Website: bh-photo
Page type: address-validator
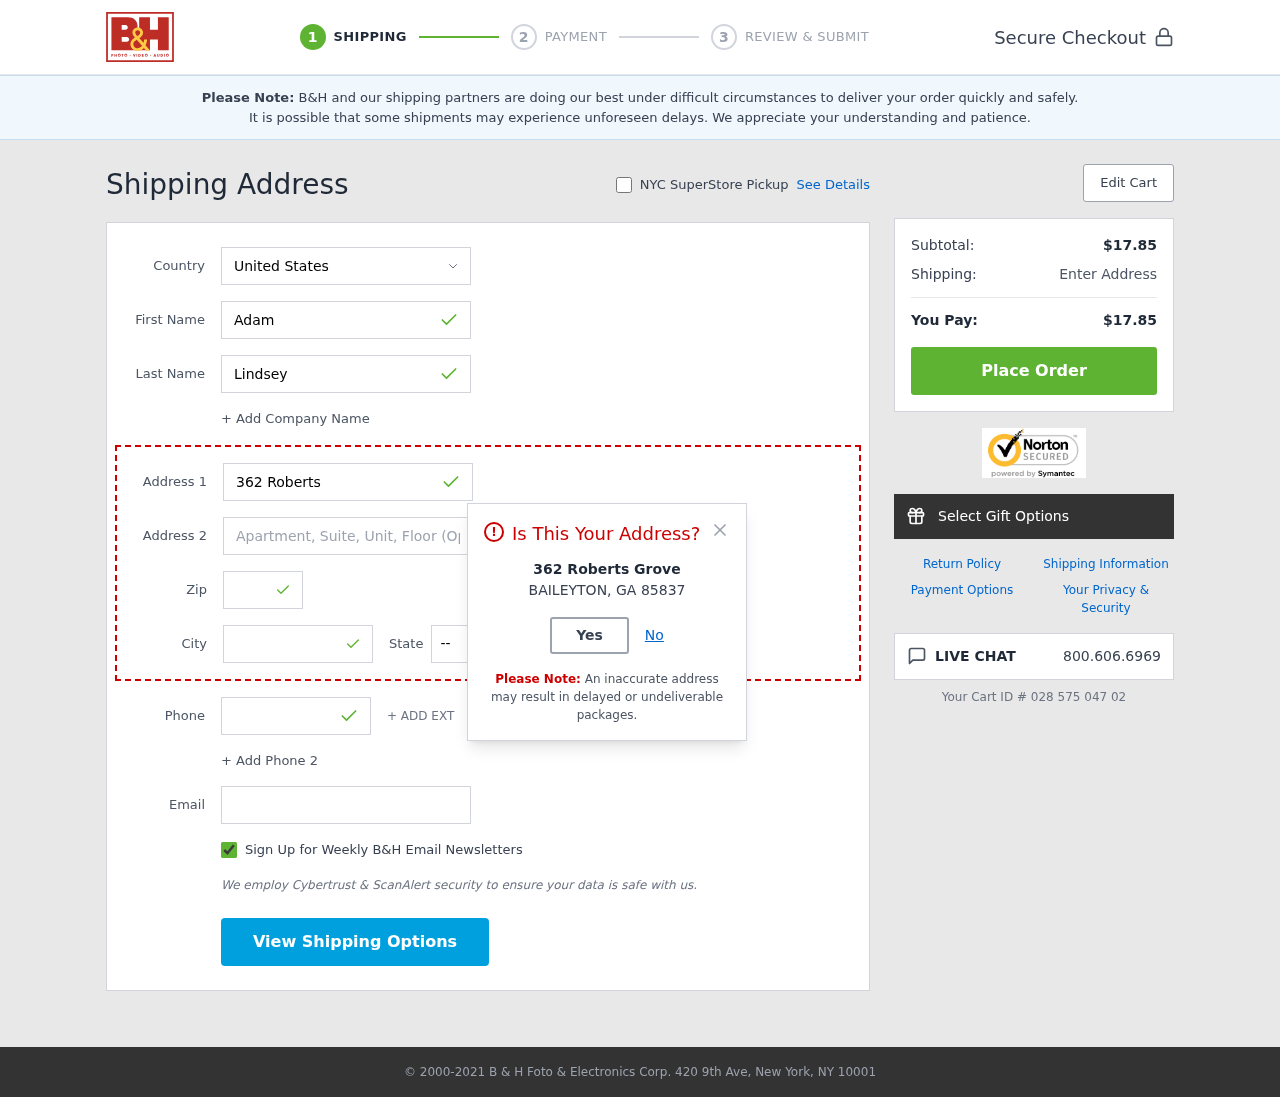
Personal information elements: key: PII_CITY
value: Baileyton
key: PII_COUNTRY
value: United States
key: PII_EMAIL
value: adam_lindsey@gmail.com
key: PII_FIRSTNAME
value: Adam
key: PII_LASTNAME
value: Lindsey
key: PII_PHONE
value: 5172084790
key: PII_POSTCODE
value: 85837
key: PII_STATE_ABBR
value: GA
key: PII_STREET
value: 362 Roberts Grove
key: PII_CITY_MODAL
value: BAILEYTON
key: PII_POSTCODE_FULL
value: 85837
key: PII_POSTCODE_NUMERIC
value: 85837
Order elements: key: ORDER_SUBTOTAL
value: $17.85
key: ORDER_TOTAL
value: $17.85
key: ORDER_ID
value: Your Cart ID # 028 575 047 02